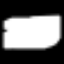
Label: squiggle